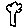
Label: tree